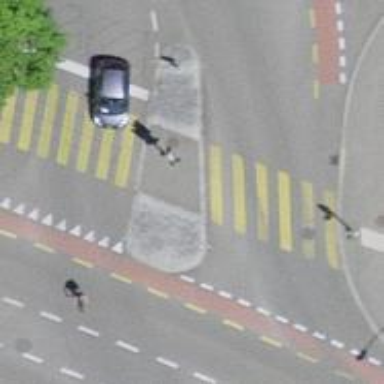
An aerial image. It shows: Crossing with traffic signals and pedestrian island.